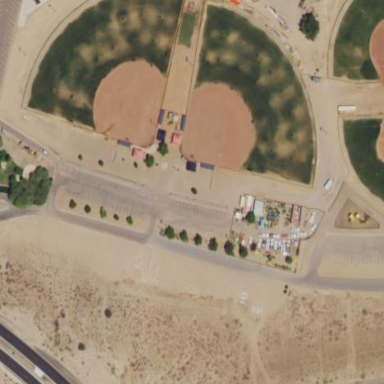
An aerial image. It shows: Baseball pitch for leisure land.